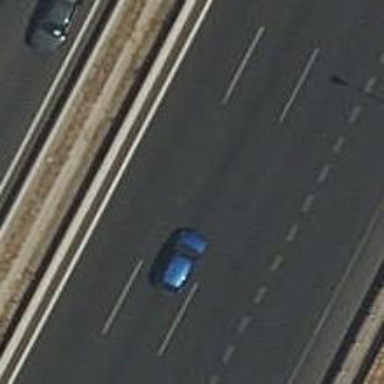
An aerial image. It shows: Asphalt motorway.